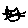
Label: cat